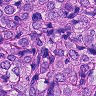
Metastatic tissue present: yes